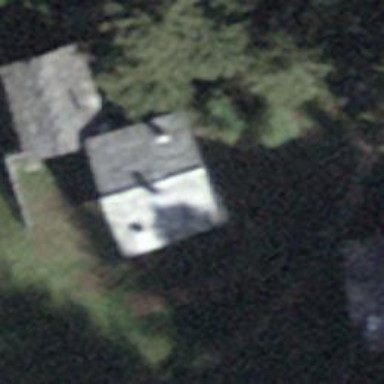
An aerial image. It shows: Simple and straightforward house.